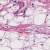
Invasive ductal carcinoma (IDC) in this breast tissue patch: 1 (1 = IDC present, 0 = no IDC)